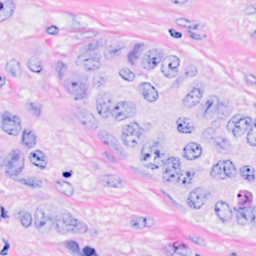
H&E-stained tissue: Breast